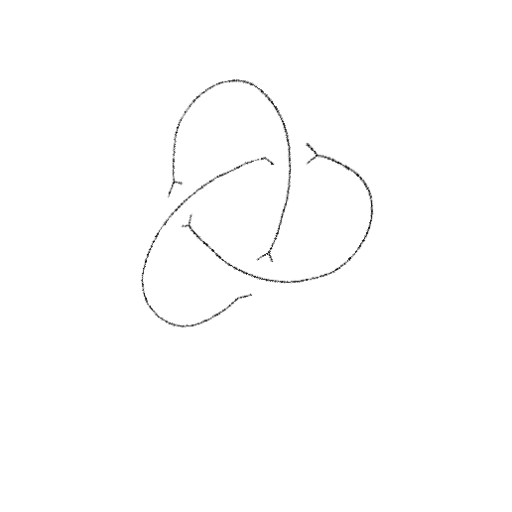
Crossing number: 3